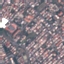
Label: Residential